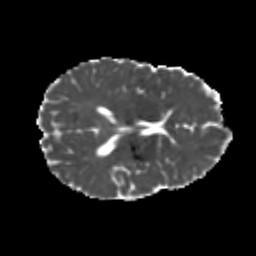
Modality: MD
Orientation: axial
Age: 21
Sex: male
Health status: healthy
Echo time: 0.074 s